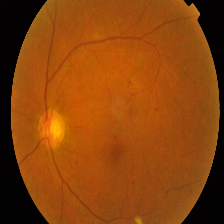
Diabetic retinopathy grade: Proliferative DR